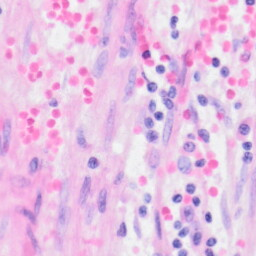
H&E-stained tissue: Kidney